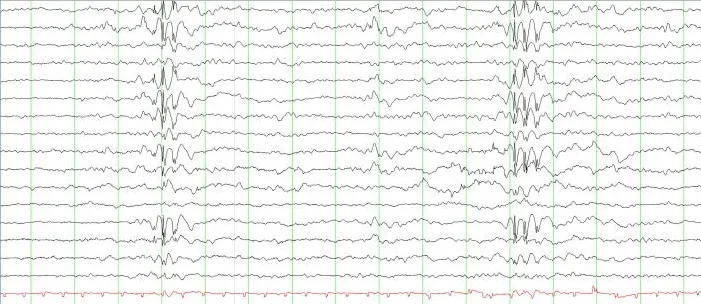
EEG of twin 2 age 16, bipolar montage in the awake state demonstrating a generalized fast spike and wave discharges.
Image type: electrography (eeg)